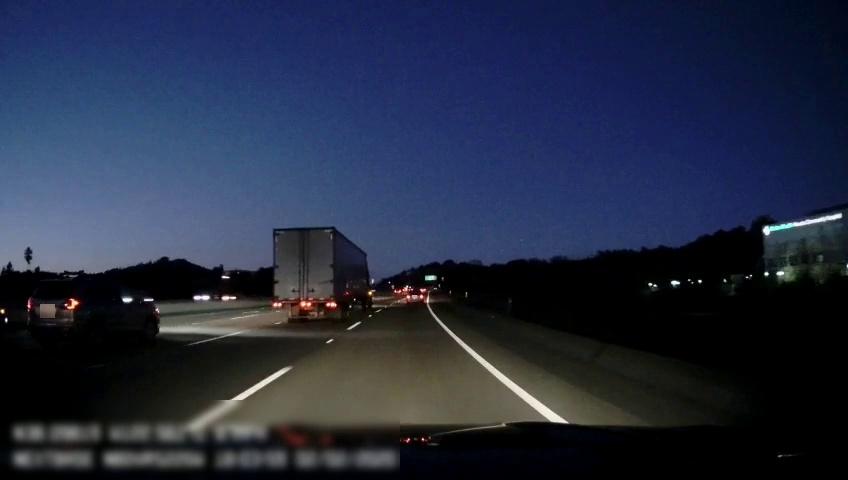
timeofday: Dusk/Dawn/Twilight
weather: Other
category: Drivable Space
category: Vehicles | Car
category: Vehicles | Car
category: Vehicles | SUV
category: Vehicles | SUV
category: Vehicles | Truck
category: Lanes | Alternate Lane
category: Lanes | Alternate Lane
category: Lanes | Alternate Lane
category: Lanes | Alternate Lane
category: Lanes | Alternate Lane
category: Traffic | Signs